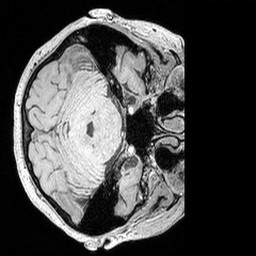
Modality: MP2RAGE
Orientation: axial
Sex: female
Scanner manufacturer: siemens
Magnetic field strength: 3 T
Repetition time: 5 s
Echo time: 0.00292 s